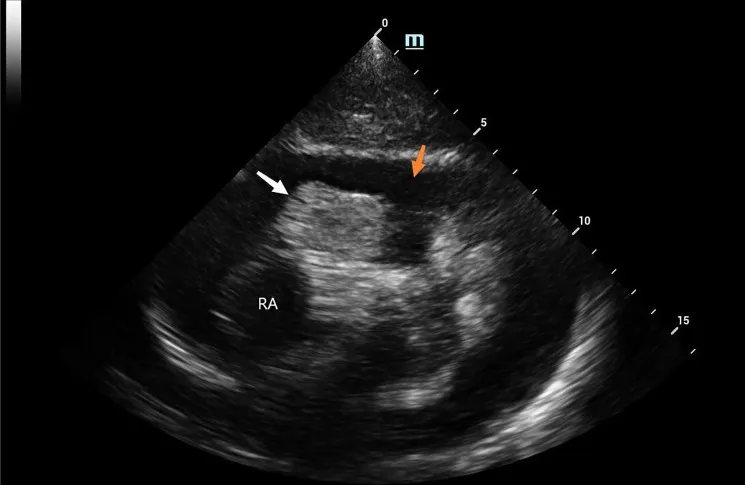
2D TTE: pericardial effusion (indicated by the orange arrow), RAA (indicated by the white arrow), RA: the right atrium.
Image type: radiology (ultrasound)